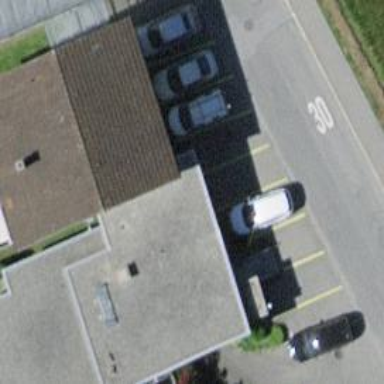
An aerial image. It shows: Restaurant.